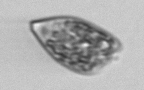
Label: Prorocentrum_dentatum